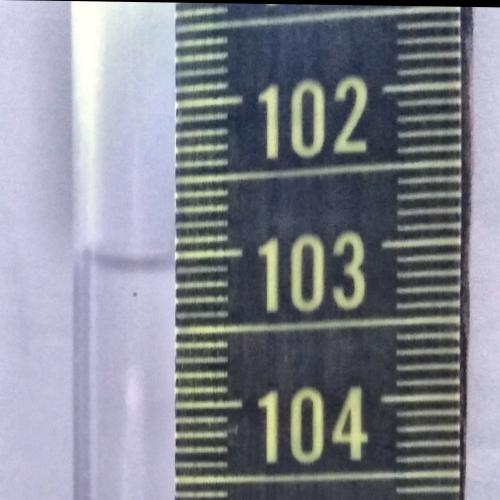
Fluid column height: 103.0 cm